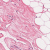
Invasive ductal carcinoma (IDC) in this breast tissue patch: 0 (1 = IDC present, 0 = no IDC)